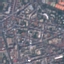
Land use / land cover: Residential